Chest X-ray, AP view. Patient: 49 years old, sex M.
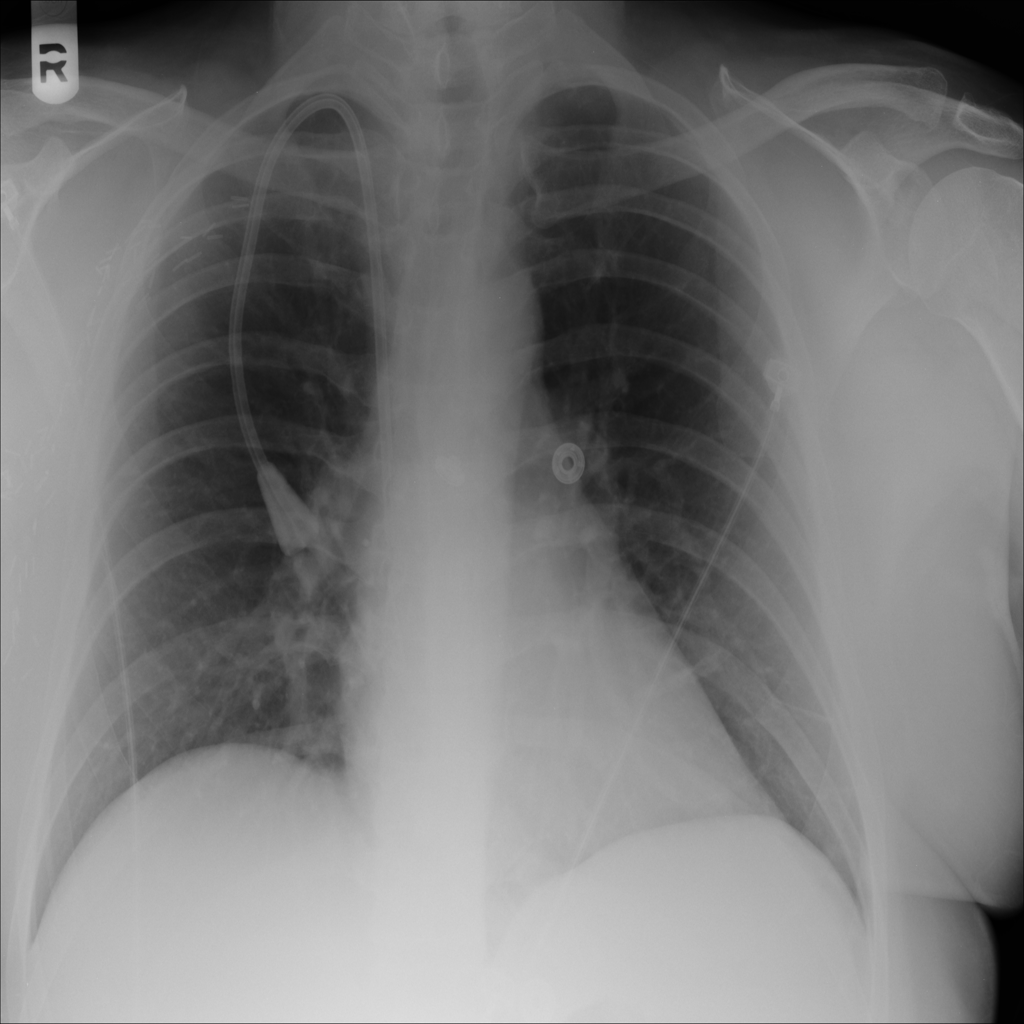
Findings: No Finding